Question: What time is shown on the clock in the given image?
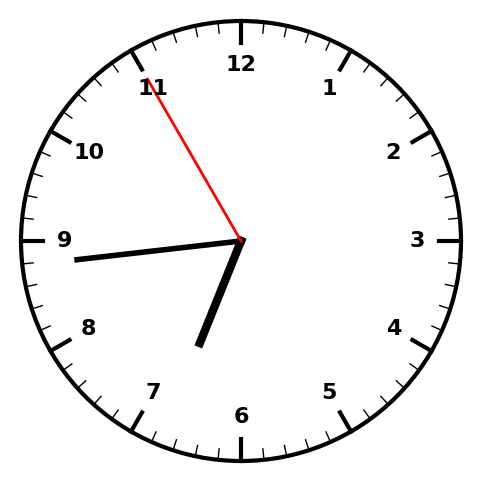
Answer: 06:43:55